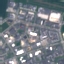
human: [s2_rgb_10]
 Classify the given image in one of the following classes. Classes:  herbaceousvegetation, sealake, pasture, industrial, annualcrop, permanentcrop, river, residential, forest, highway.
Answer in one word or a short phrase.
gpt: Industrial